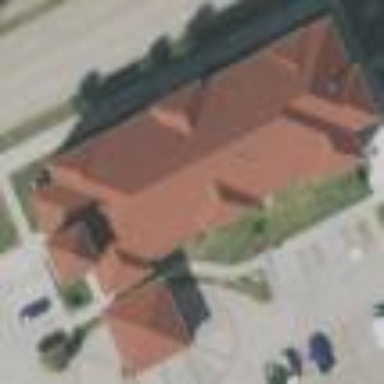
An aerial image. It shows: Hotel building.